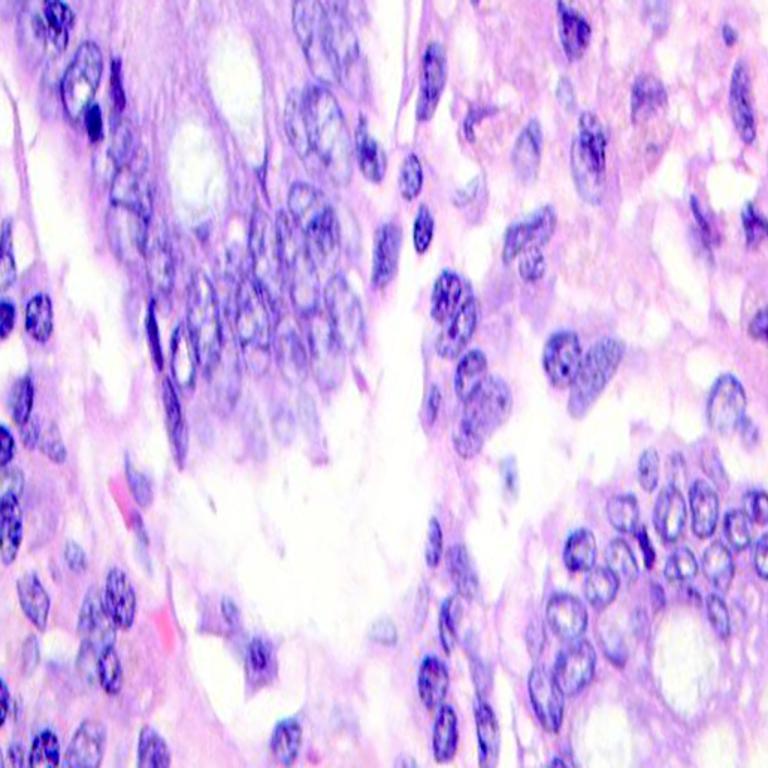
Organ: colon
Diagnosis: benign